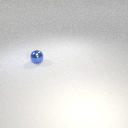
small blue metal sphere